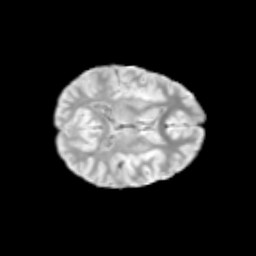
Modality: T2w
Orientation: axial
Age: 11
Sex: female
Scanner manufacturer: siemens
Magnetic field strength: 3 T
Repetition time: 3.8 s
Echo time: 0.07 s